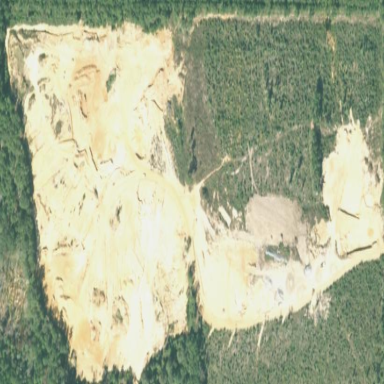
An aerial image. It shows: Quarry area with sand as the primary resource.